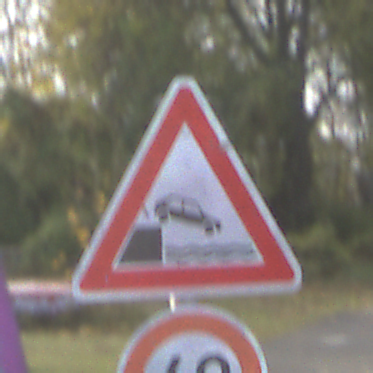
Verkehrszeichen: Ufer
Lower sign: Geschwindigkeit60
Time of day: MorningAfternoon
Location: Outdoor (Urban)
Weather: PartlyCloudy
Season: NotSpecified
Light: Natural